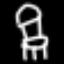
Label: chair